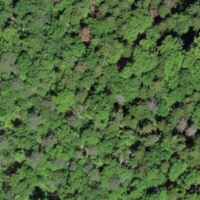
EUNIS habitat code: 44
Species observed at this site:
Melittis melissophyllum